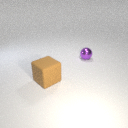
large brown rubber cube to the left of small purple metal sphere